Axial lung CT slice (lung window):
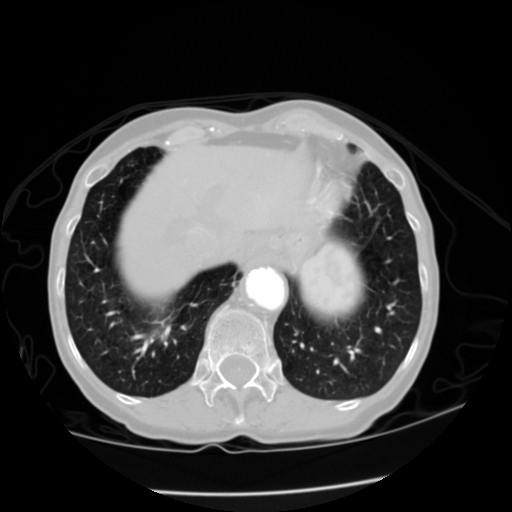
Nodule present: no